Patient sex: M
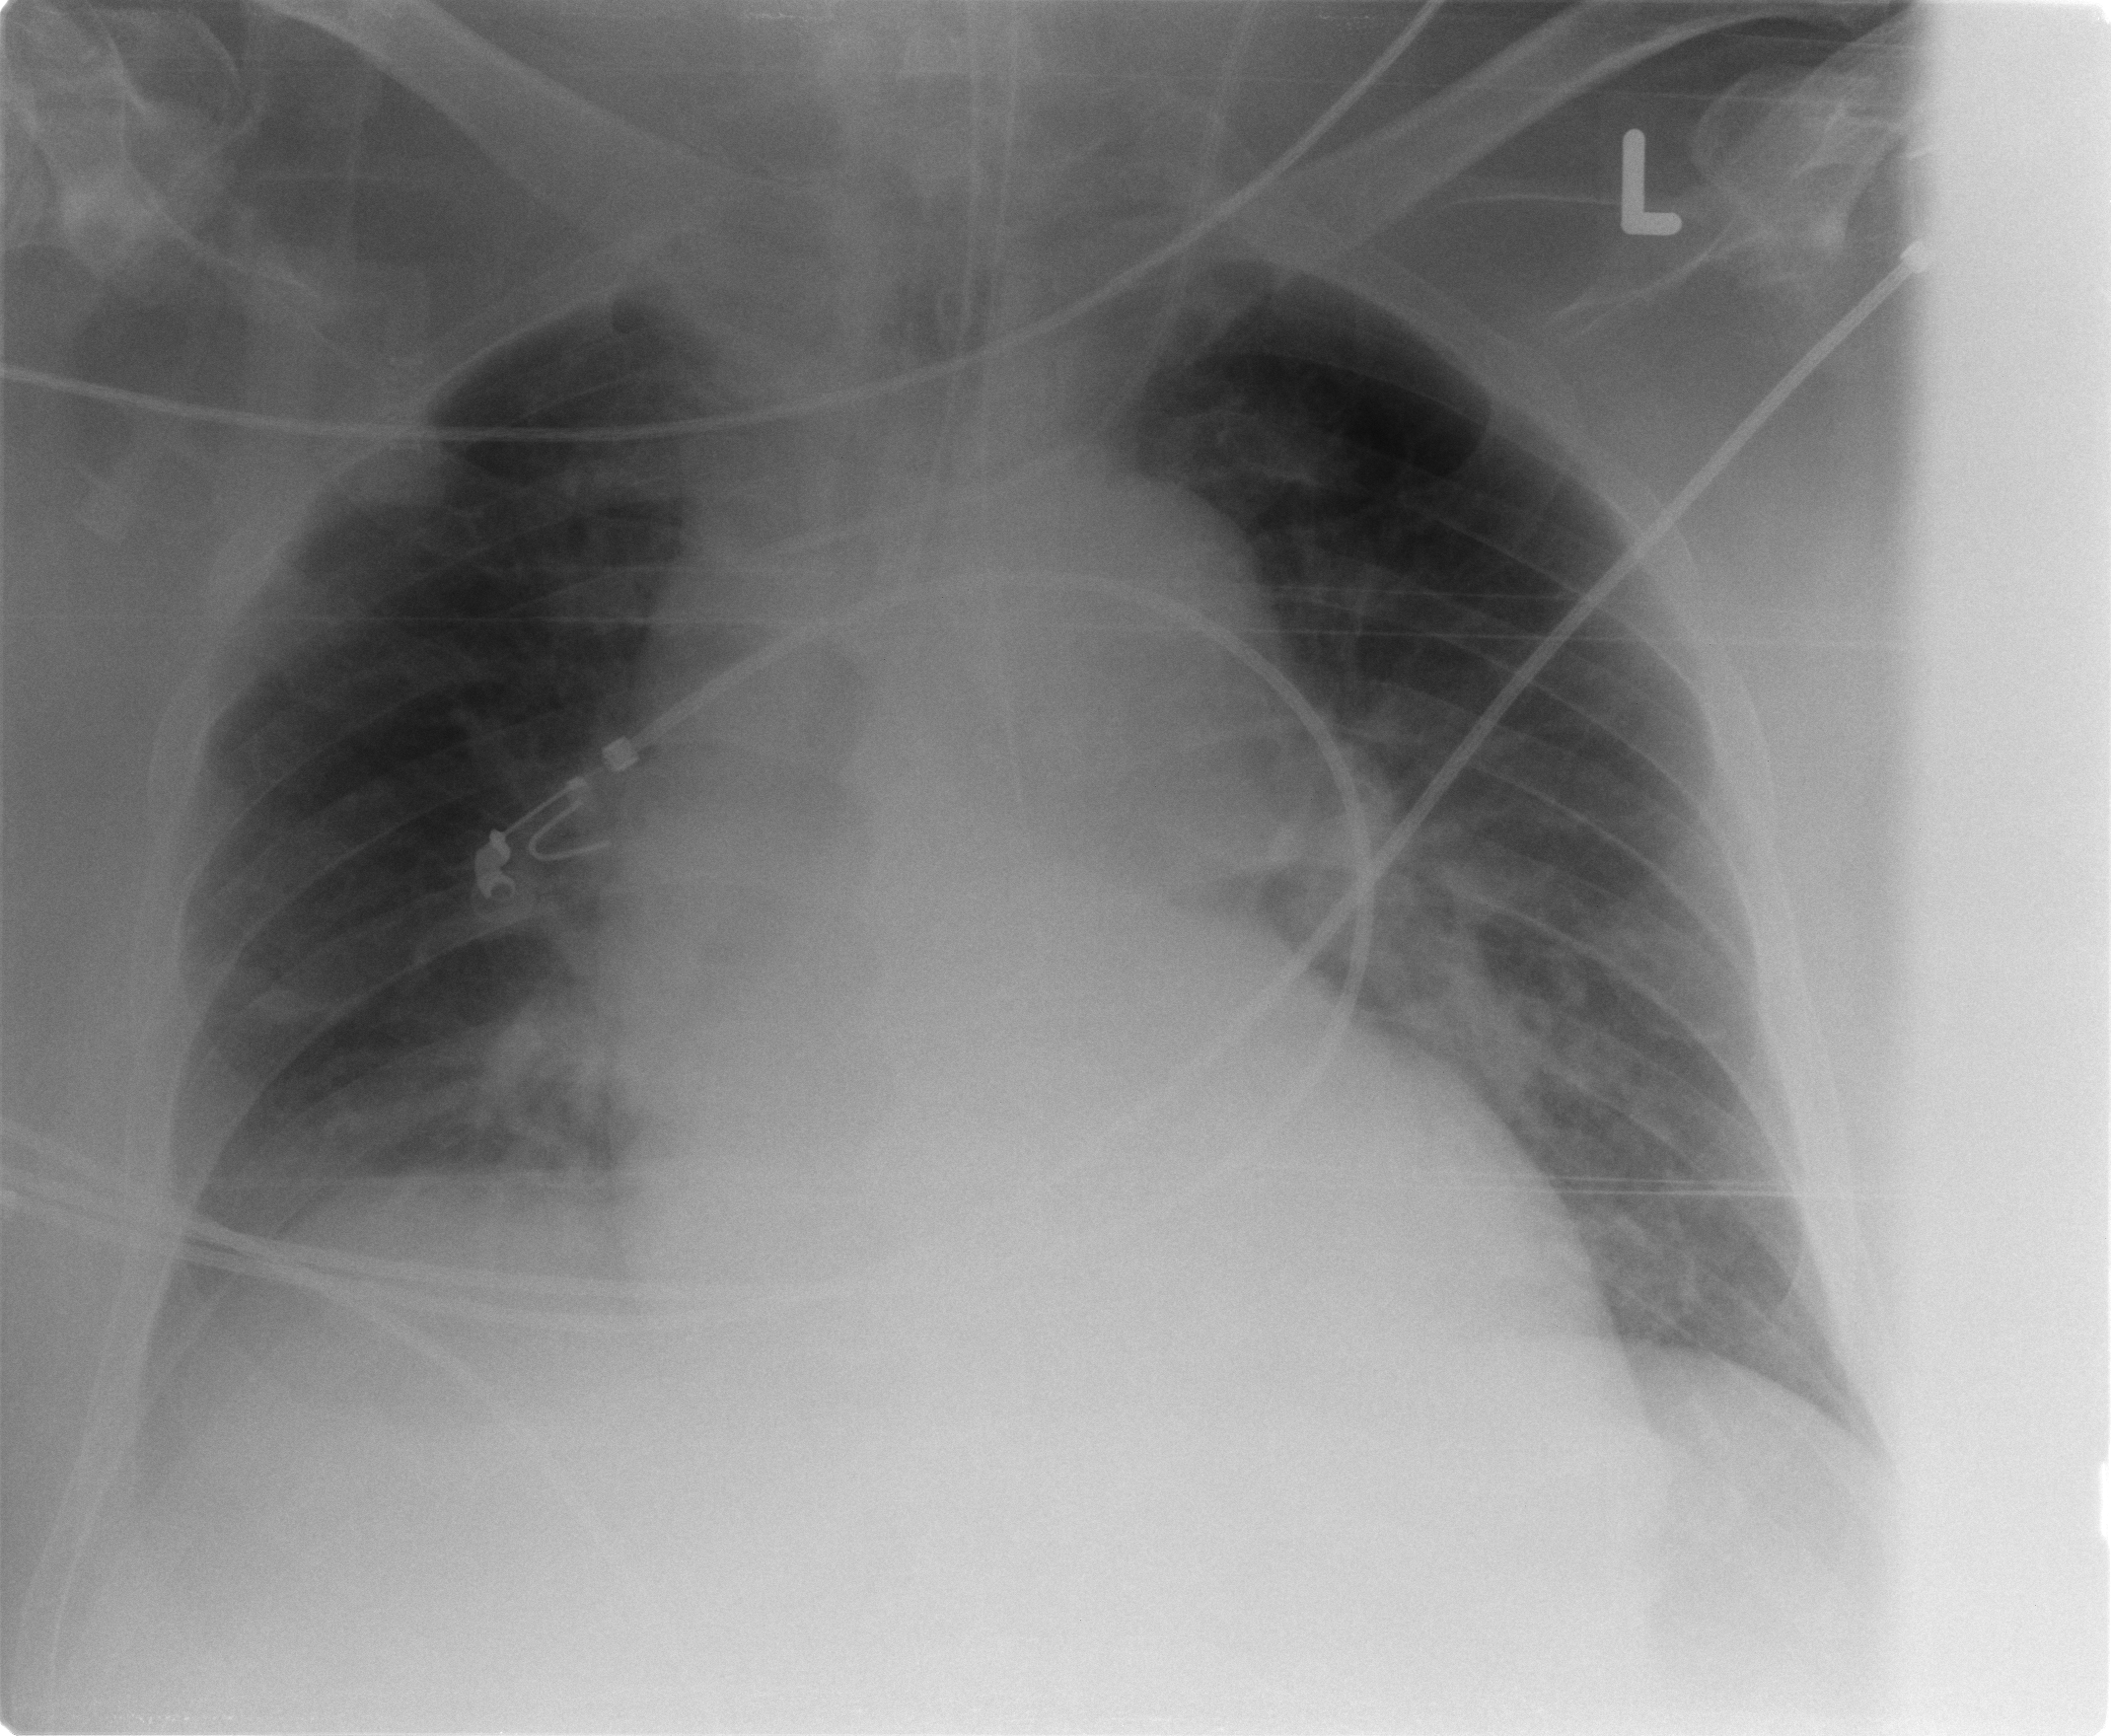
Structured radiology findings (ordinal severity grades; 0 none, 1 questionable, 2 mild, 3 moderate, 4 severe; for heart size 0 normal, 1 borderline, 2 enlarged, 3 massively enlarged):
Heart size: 2
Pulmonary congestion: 2
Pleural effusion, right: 0
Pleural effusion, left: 1
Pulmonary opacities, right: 1
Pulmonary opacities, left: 2
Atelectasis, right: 1
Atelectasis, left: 1